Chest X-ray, AP view. Patient: 46 years old, sex F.
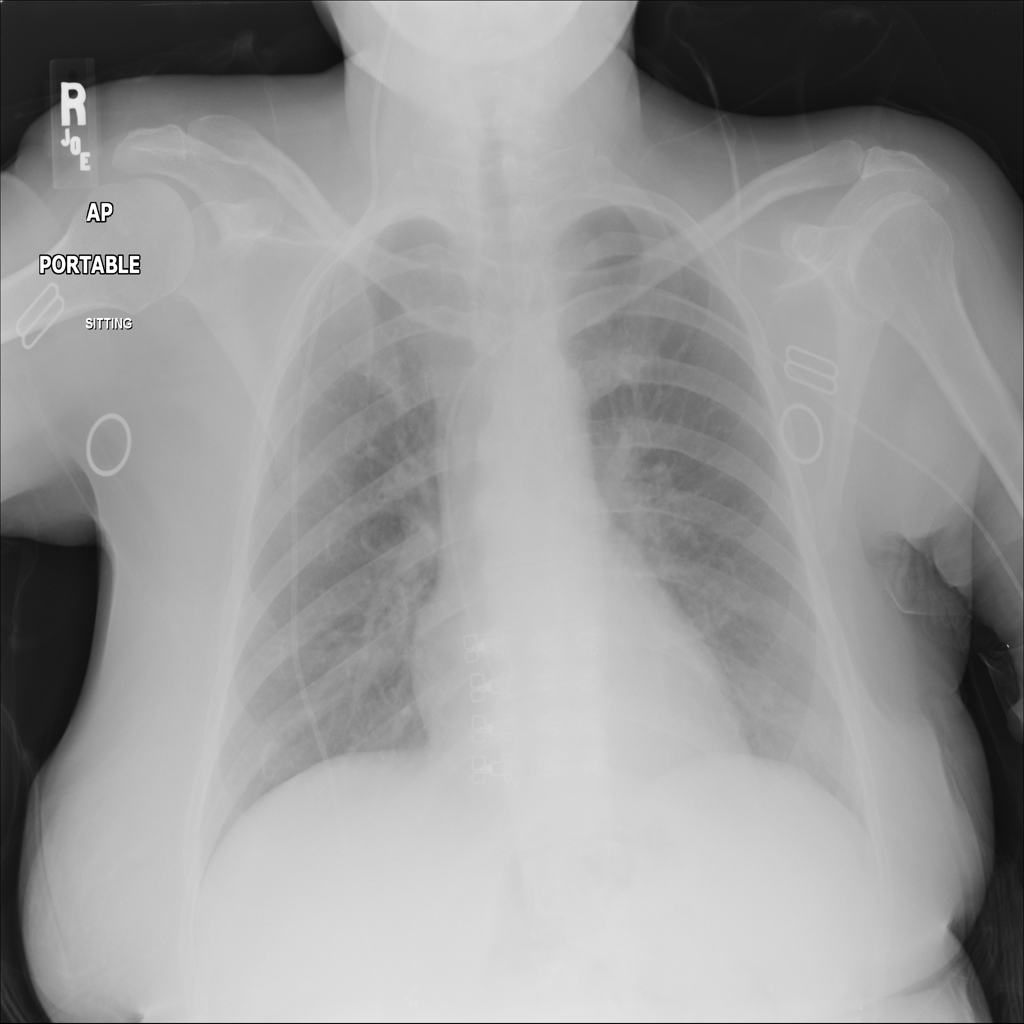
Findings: No Finding